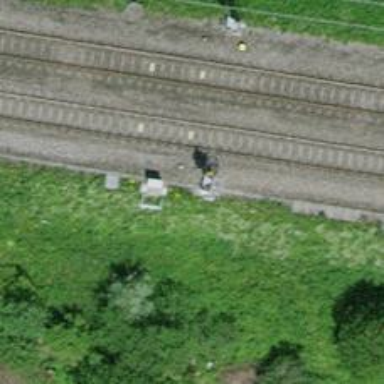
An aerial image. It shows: Railway signal.